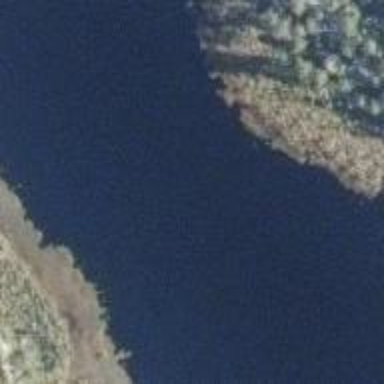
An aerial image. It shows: Natural landscape featuring water.